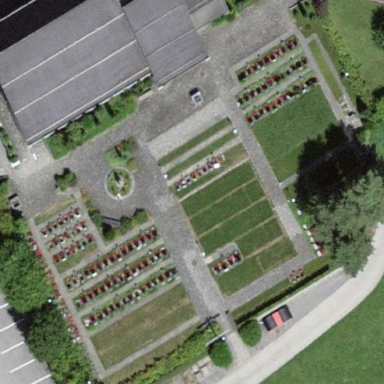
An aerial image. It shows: Cemetery.